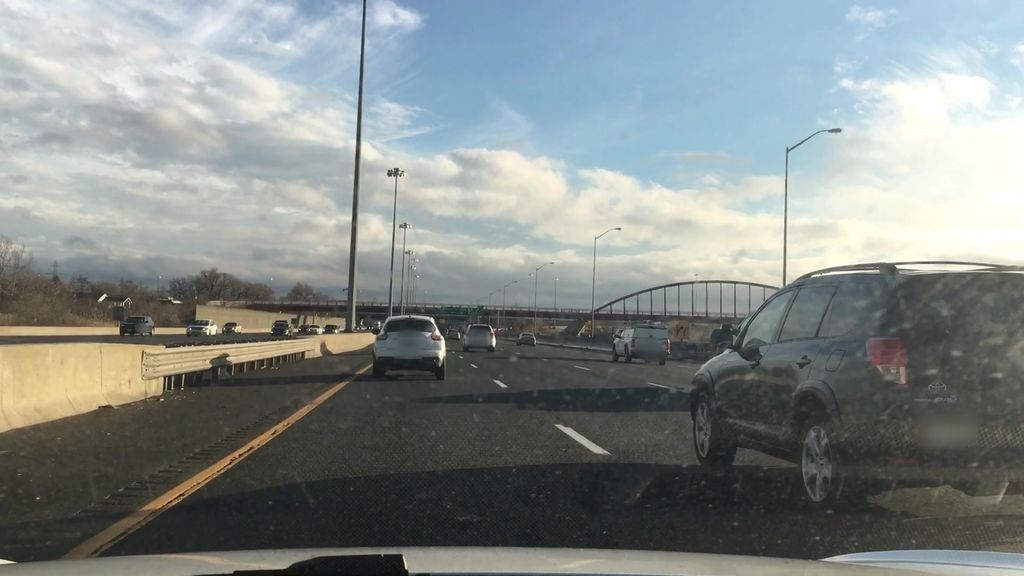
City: hamilton